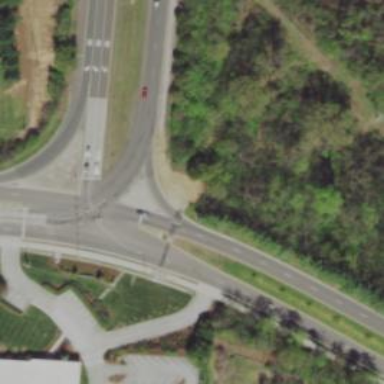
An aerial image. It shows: Secondary link road.